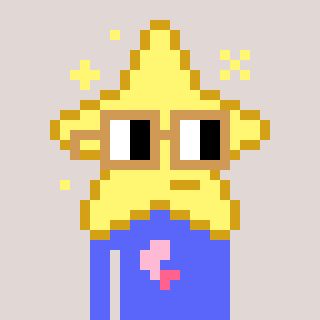
a pixel art character with square brown glasses, a star-shaped head and a purple-colored body on a warm background